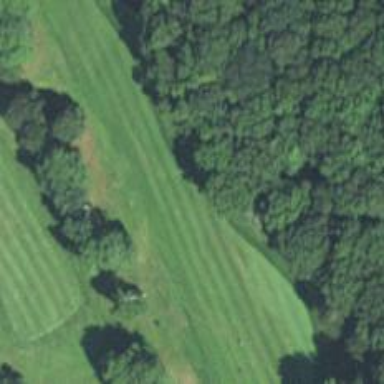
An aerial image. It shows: Golf hole.